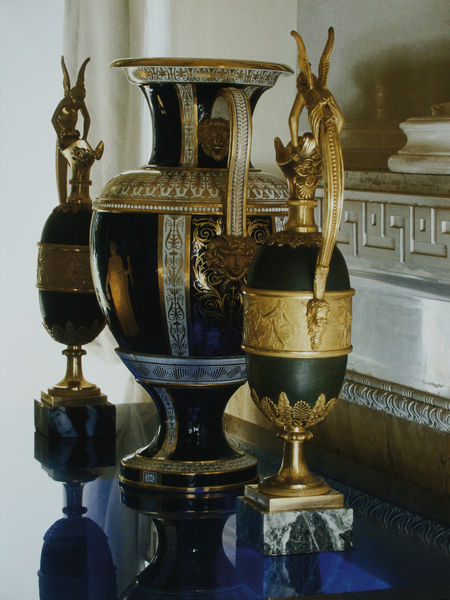
Titel: Kugelförmiges Vasen-Paar
Standort: St. Petersburg
Institution: Schloss Pawlowsk
Schlagwörter: blau, blätter, flügel, fuß, kopf, schatten, weiß, grün, glas, hintergrund, marmor, pfeiler, schwarz, tisch, zeichnung, muster, ornament, alt, wand, arme, band, gesicht, silber, sockel, hals, spiegel, spiegelung, brüstung, figur, gold, drei, klassizismus, rokoko, schräg, kamin, oval, amphore, amphoren, engel, henkel, kanne, keramik, krug, putte, putto, ranken, vase, relief, perspektive, spiegelbild, flächen, rand, figuren, glanz, dekor, ornamente, verzierung, metall, vasen, bauch, marmorsockel, podest, poliert, bemalt, foto, griff, schimmer, penis, gefäß, antike, porzellan, orient, allegorie, kranz, kunst, göttin, gefässe, löwenkopf, photo, fries, griffe, sims, karaffe, anrichte, öffnung, krüge, antik, griechisch, greif, griechenland, tempel, löwe, orakel, museum, breit, golden, marmorplatte, pokal, prunk, amor, geflügelt, kunsthandwerk, putti, kannen, eierstab, bauchig, mäander, klassisch, ägyptisch, fayence, kyma, geschmückt, kobalt, pokale, gros, deckelvasen, lapislazuli, schmall, engeö, maror, bgrün, goldgriff, lekythos, marmorfuß, mäanderfries, prunkvasen, griechenladn, pythia, phorp, marmor#goldd, gokamin